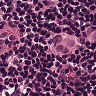
Metastatic tissue present: yes